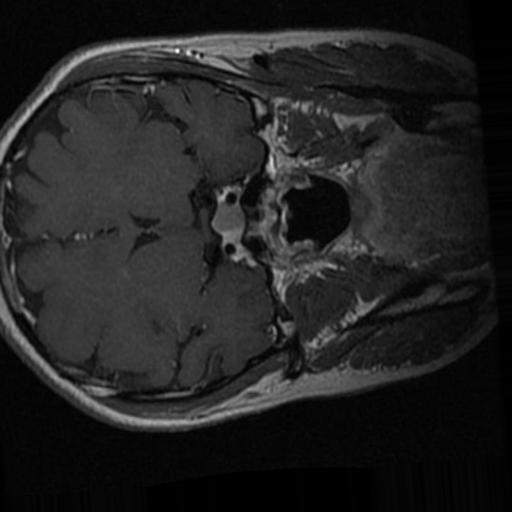
Label: brain_tumor